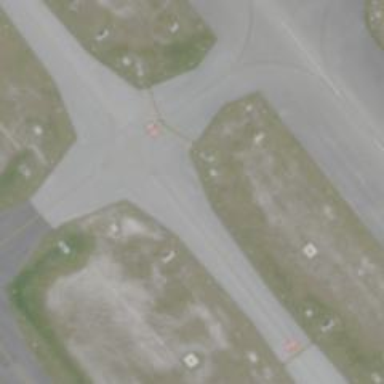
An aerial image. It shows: Image of taxiway at airport.